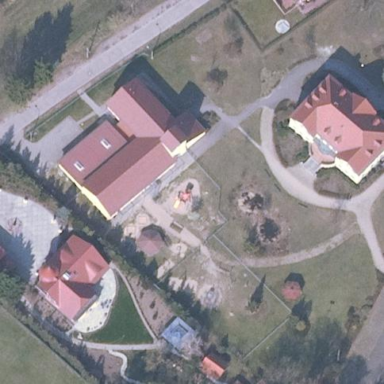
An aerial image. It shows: Kindergarten.